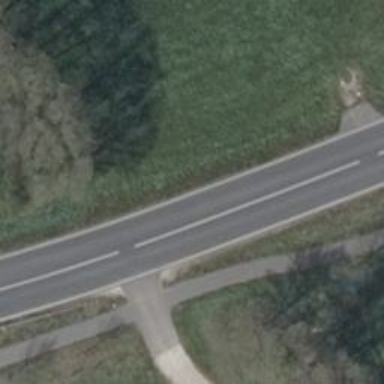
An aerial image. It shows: Asphalt road classified as primary highway.